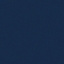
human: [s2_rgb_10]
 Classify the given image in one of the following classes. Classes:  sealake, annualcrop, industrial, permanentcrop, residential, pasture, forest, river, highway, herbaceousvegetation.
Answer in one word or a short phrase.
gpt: SeaLake